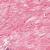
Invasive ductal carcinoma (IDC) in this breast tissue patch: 0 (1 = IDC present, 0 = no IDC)